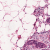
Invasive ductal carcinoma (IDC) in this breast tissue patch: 1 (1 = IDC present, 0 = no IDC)